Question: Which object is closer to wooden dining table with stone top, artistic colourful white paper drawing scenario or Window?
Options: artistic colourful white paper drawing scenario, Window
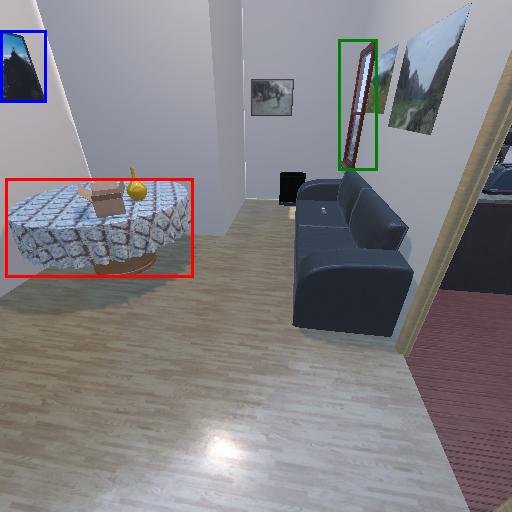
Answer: artistic colourful white paper drawing scenario